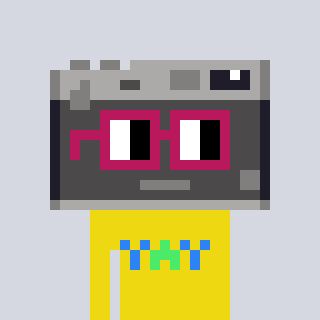
a pixel art character with square dark red glasses, a camera-shaped head and a yellow-colored body on a cool background